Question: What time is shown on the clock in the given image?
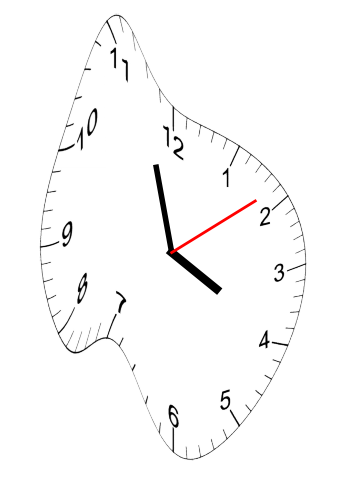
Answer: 03:57:09